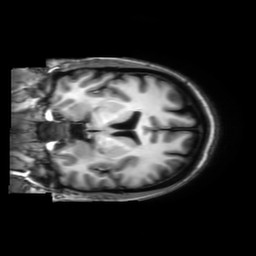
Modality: T1w
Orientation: coronal
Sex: female
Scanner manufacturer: philips
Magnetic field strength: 3 T
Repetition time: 0.0123 s
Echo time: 0.003475 s